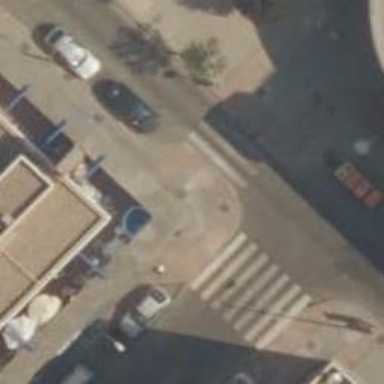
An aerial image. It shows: Uncontrolled zebra crossing on the road.